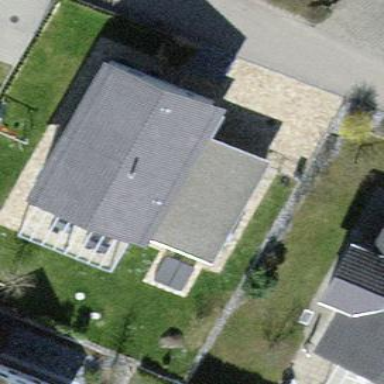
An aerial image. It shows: Garage building.